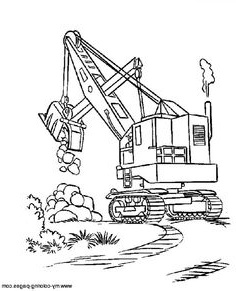
Label: crane2